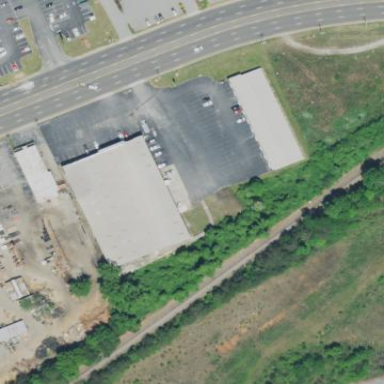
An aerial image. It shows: Commercial building.